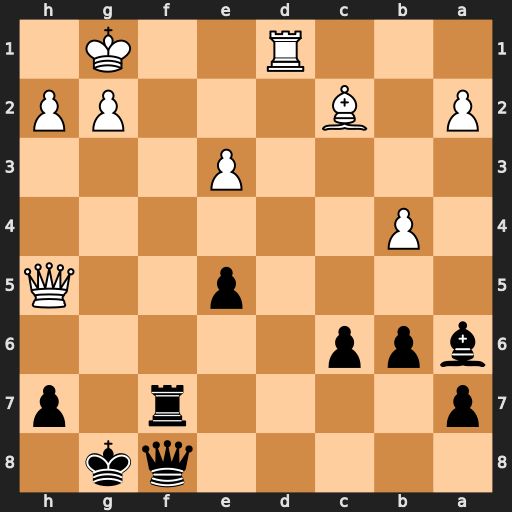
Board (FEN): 5qk1/p4r1p/bpp5/4p2Q/1P6/4P3/P1B3PP/3R2K1
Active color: b
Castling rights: -
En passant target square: -
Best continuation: Rf1+ Rxf1 Qxf1#